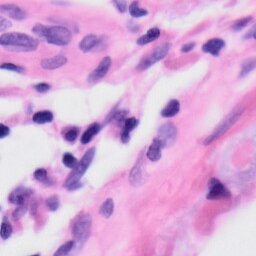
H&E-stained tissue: Skin